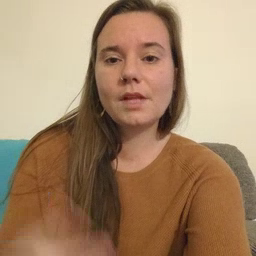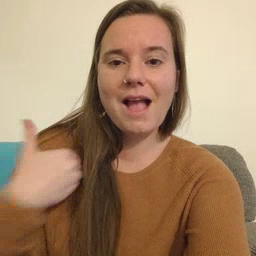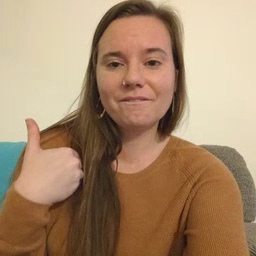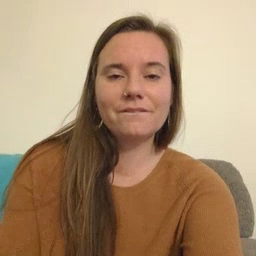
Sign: have